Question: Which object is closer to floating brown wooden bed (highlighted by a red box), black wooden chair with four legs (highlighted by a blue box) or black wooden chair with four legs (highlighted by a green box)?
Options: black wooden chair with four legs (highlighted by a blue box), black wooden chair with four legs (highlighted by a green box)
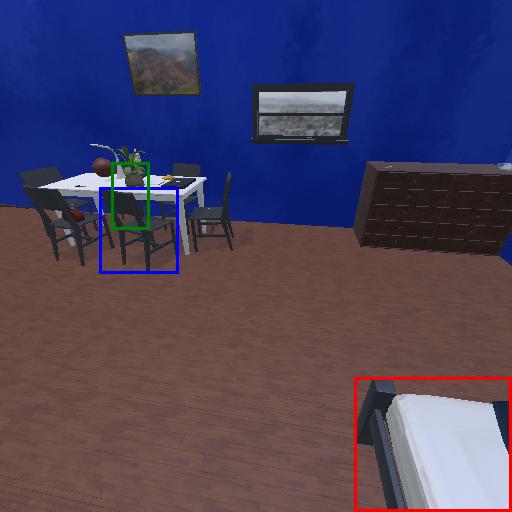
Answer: black wooden chair with four legs (highlighted by a blue box)